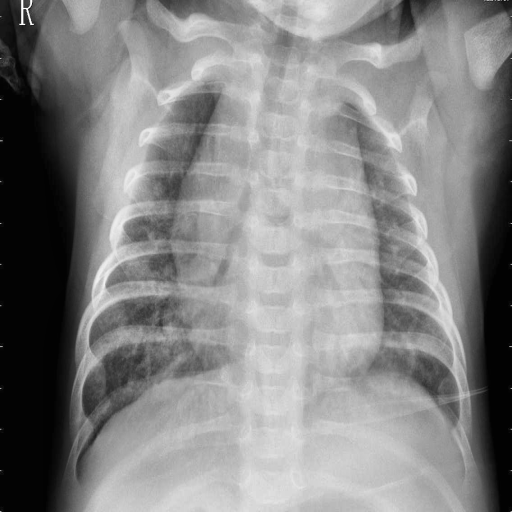
Finding: PNEUMONIA